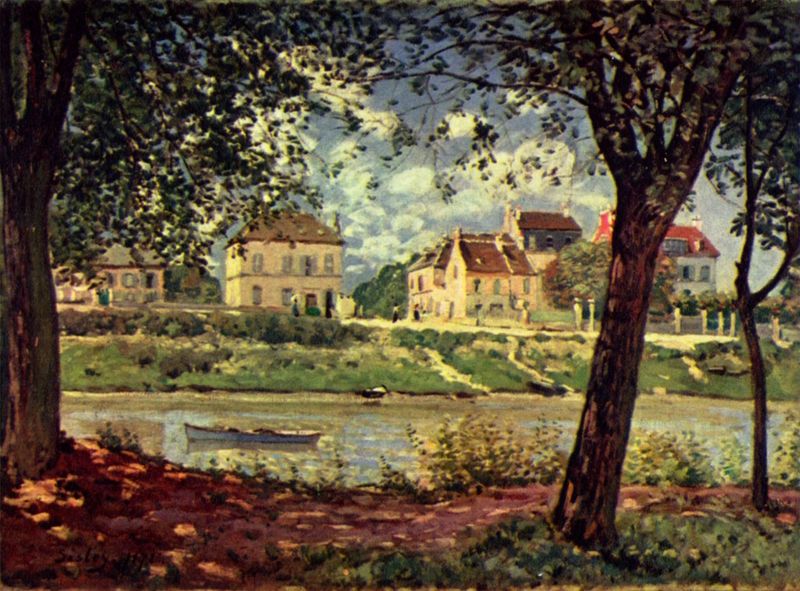
Titel: Seine bei Saint-Mammès
Künstler: Alfred Sisley
Standort: Sankt Petersburg
Institution: Eremitage
Schlagwörter: baum, blau, blätter, dunkel, gemälde, himmel, laub, schatten, wasser, weiß, wolken, baumstämme, bäume, fluss, frauen, gelb, grün, impressionismus, landschaft, menschen, see, stadt, ufer, braun, bunt, fenster, frankreich, grau, hell, hintergrund, licht, männer, strasse, dach, gras, haus, rot, schloss, weg, wiese, wolke, zaun, malerei, bild, öl, bach, baumstamm, erde, häuser, natur, stamm, büsche, pfad, sonne, sträucher, wege, personen, lichtpunkte, pflanzen, rosa, wald, boot, boote, fensterläden, kahn, kamin, kamine, küste, schiff, schiffe, sommer, wellen, ansicht, fassaden, naturalismus, ort, türen, pointilismus, abhang, mittag, hang, dorf, dächer, mauer, schornsteine, farbe, tag, idylle, kai, böschung, romantik, blue, people, red, white, black, gray, green, manet, painting, windows, yellow, brown, frühling, panorama, punkte, belichtung, gemalt, flussbett, draußen, hell-dunkel, mensche, clouds, sky, tree, lichtspiel, sonnenflecken, rinde, sonnenschein, boat, lake, landscape, water, houses, reflections, roof, street, summer, trees, siedlung, sisley, gärten, freiluftmalerei, plein air, grass, light, river, bushes, path, plants, villa, impressionism, shadow, brau, bau, üfer, door, fence, ebenen, leaves, trunk, buildings, lichtsituation, gars, branches, shade, chimney, bank, tan, trunks, ufter, posts, hedge, brennnesseln, licht un schatten, lochter schatten, houses by the river, ruderboot, villen, geschräuch